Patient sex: M
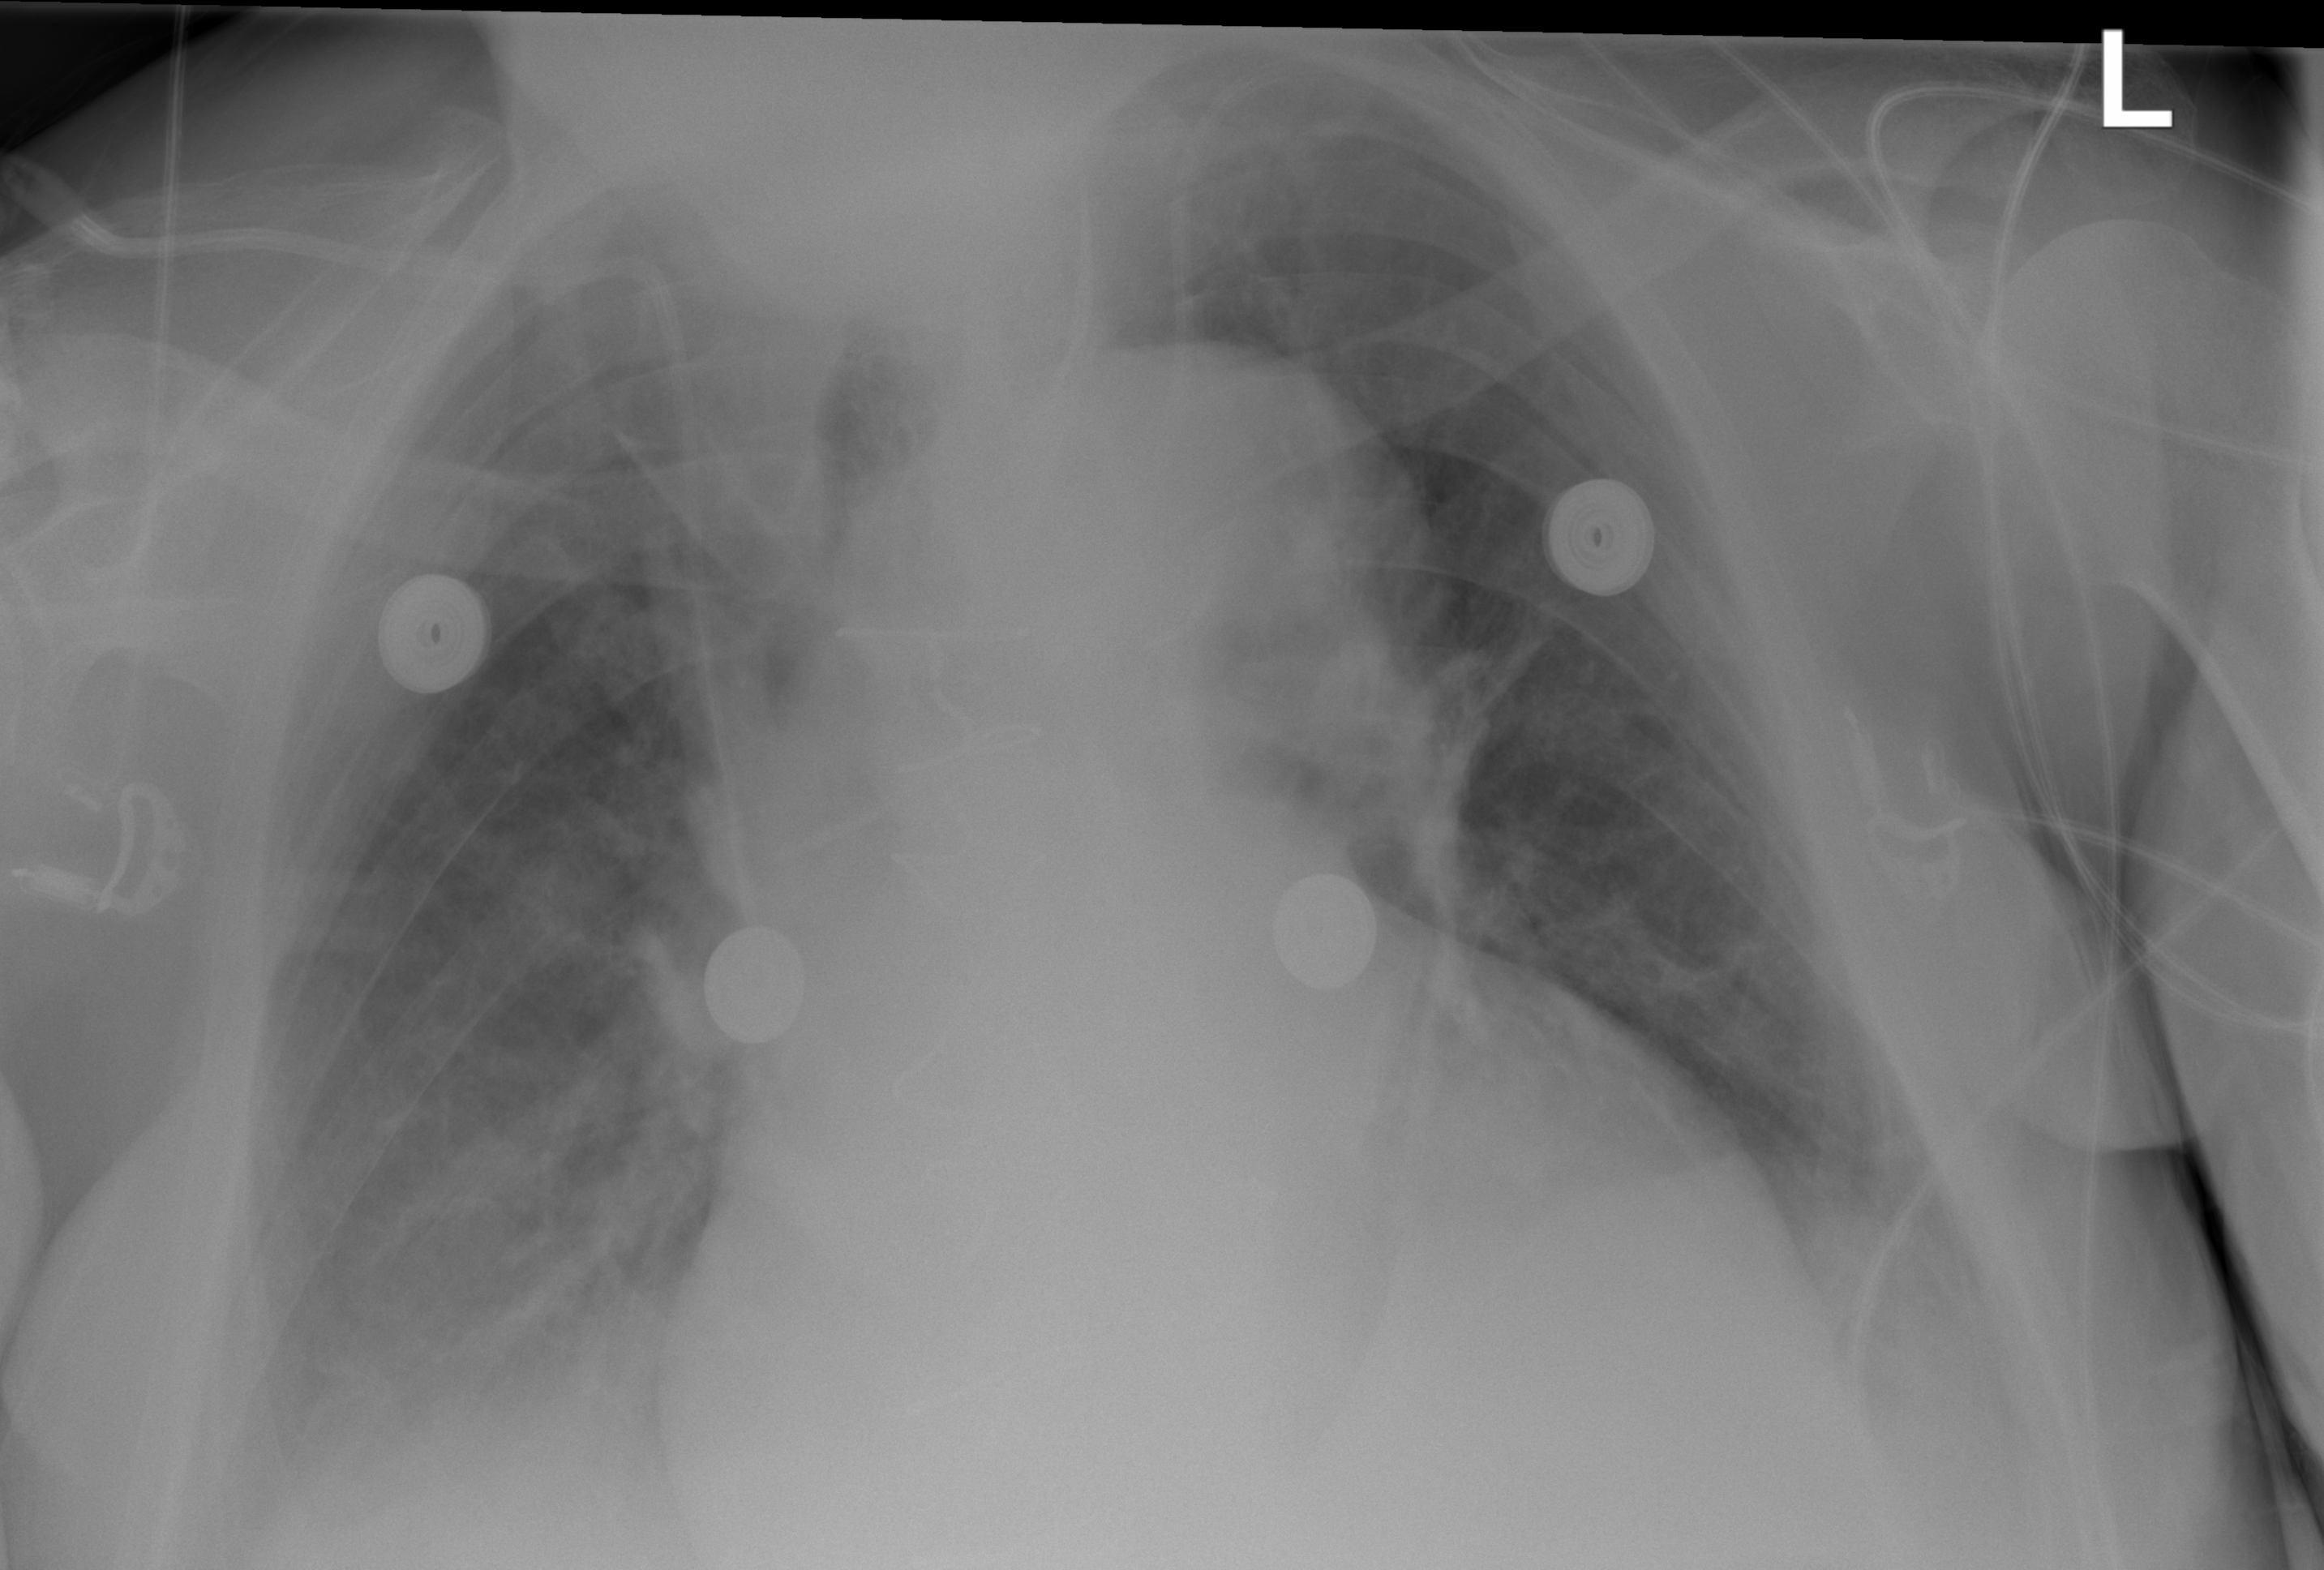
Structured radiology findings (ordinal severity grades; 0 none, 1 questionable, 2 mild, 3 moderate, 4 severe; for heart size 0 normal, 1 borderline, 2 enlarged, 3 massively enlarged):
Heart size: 2
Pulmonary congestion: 0
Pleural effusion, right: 2
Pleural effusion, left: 2
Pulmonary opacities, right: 1
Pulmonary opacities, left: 0
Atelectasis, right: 1
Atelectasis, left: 2